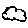
Label: cloud